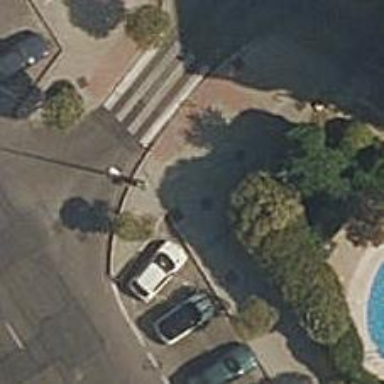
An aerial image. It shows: Sidewalk along the footway.